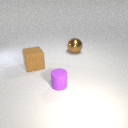
large brown metal sphere to the right of large brown rubber cube